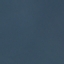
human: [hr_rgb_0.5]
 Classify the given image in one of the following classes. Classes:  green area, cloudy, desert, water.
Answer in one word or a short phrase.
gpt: water